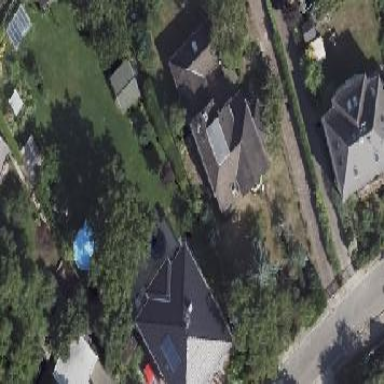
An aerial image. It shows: Detached building with hipped roof shape.